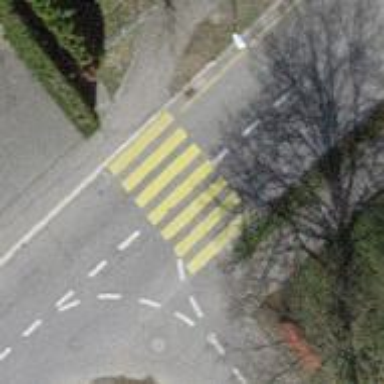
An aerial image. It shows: Pedestrian crossing with zebra markings on footway.